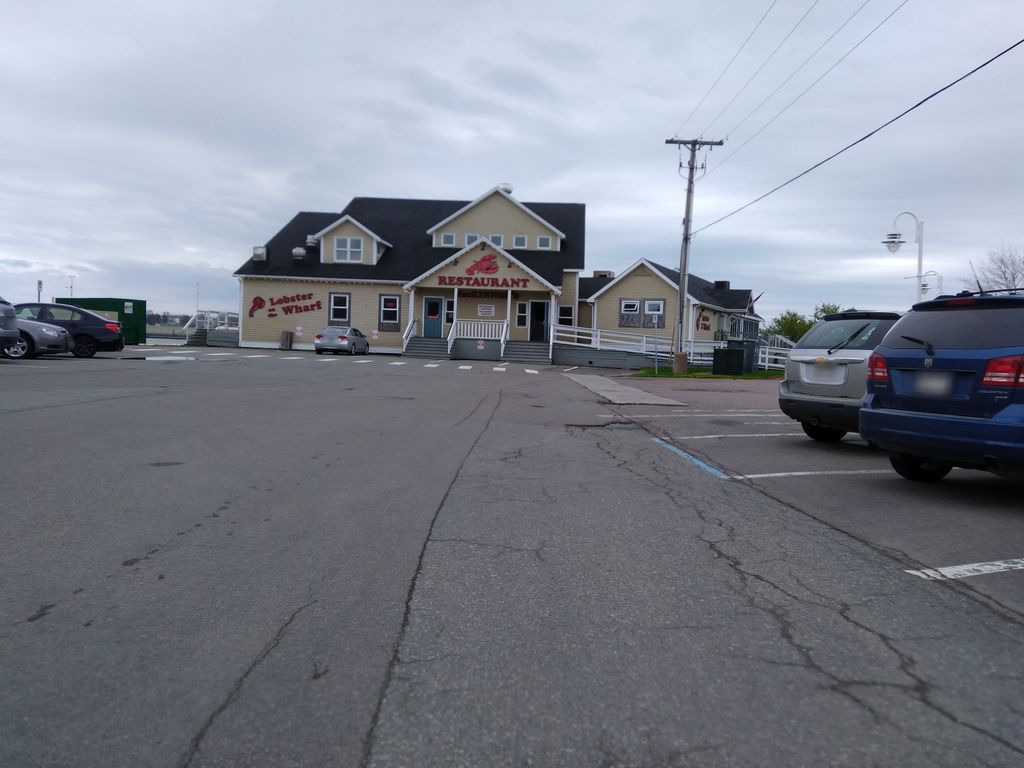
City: charlottetown